Field crop: maize
Growth stage: 1
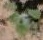
Species: chenopodium